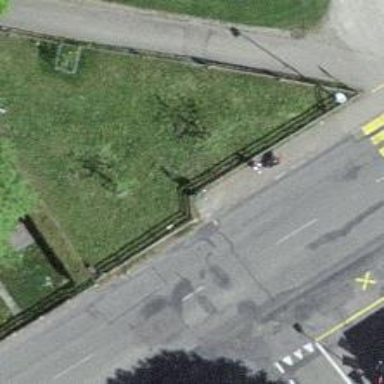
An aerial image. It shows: Bus stop with platform for public transport.